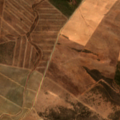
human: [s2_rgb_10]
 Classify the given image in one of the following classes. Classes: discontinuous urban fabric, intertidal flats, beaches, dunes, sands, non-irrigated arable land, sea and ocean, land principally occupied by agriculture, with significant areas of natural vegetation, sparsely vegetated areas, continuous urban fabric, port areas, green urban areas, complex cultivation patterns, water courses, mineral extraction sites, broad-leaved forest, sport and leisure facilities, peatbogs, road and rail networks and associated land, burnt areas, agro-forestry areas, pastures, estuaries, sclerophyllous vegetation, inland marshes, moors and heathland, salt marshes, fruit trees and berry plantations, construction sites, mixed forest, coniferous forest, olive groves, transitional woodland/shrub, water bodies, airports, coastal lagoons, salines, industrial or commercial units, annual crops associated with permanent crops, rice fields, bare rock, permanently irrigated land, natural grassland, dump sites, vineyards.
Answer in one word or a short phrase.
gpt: non-irrigated arable land, olive groves, coniferous forest, sclerophyllous vegetation, transitional woodland/shrub